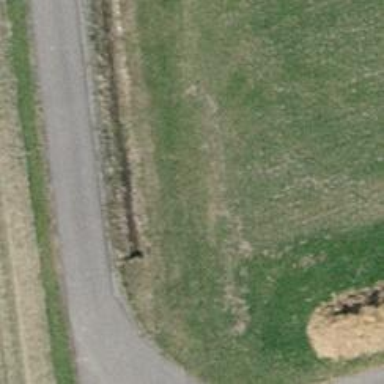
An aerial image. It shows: Culvert tunnel.